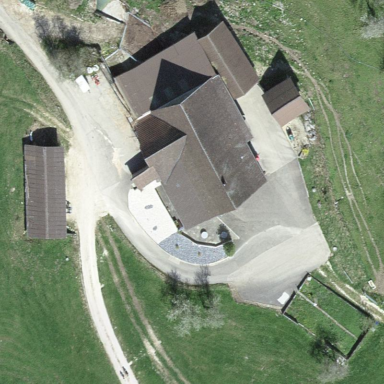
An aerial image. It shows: Farmyard area.